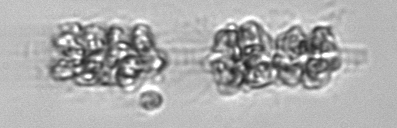
Label: Leptocylindrus_mediterraneus